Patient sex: M
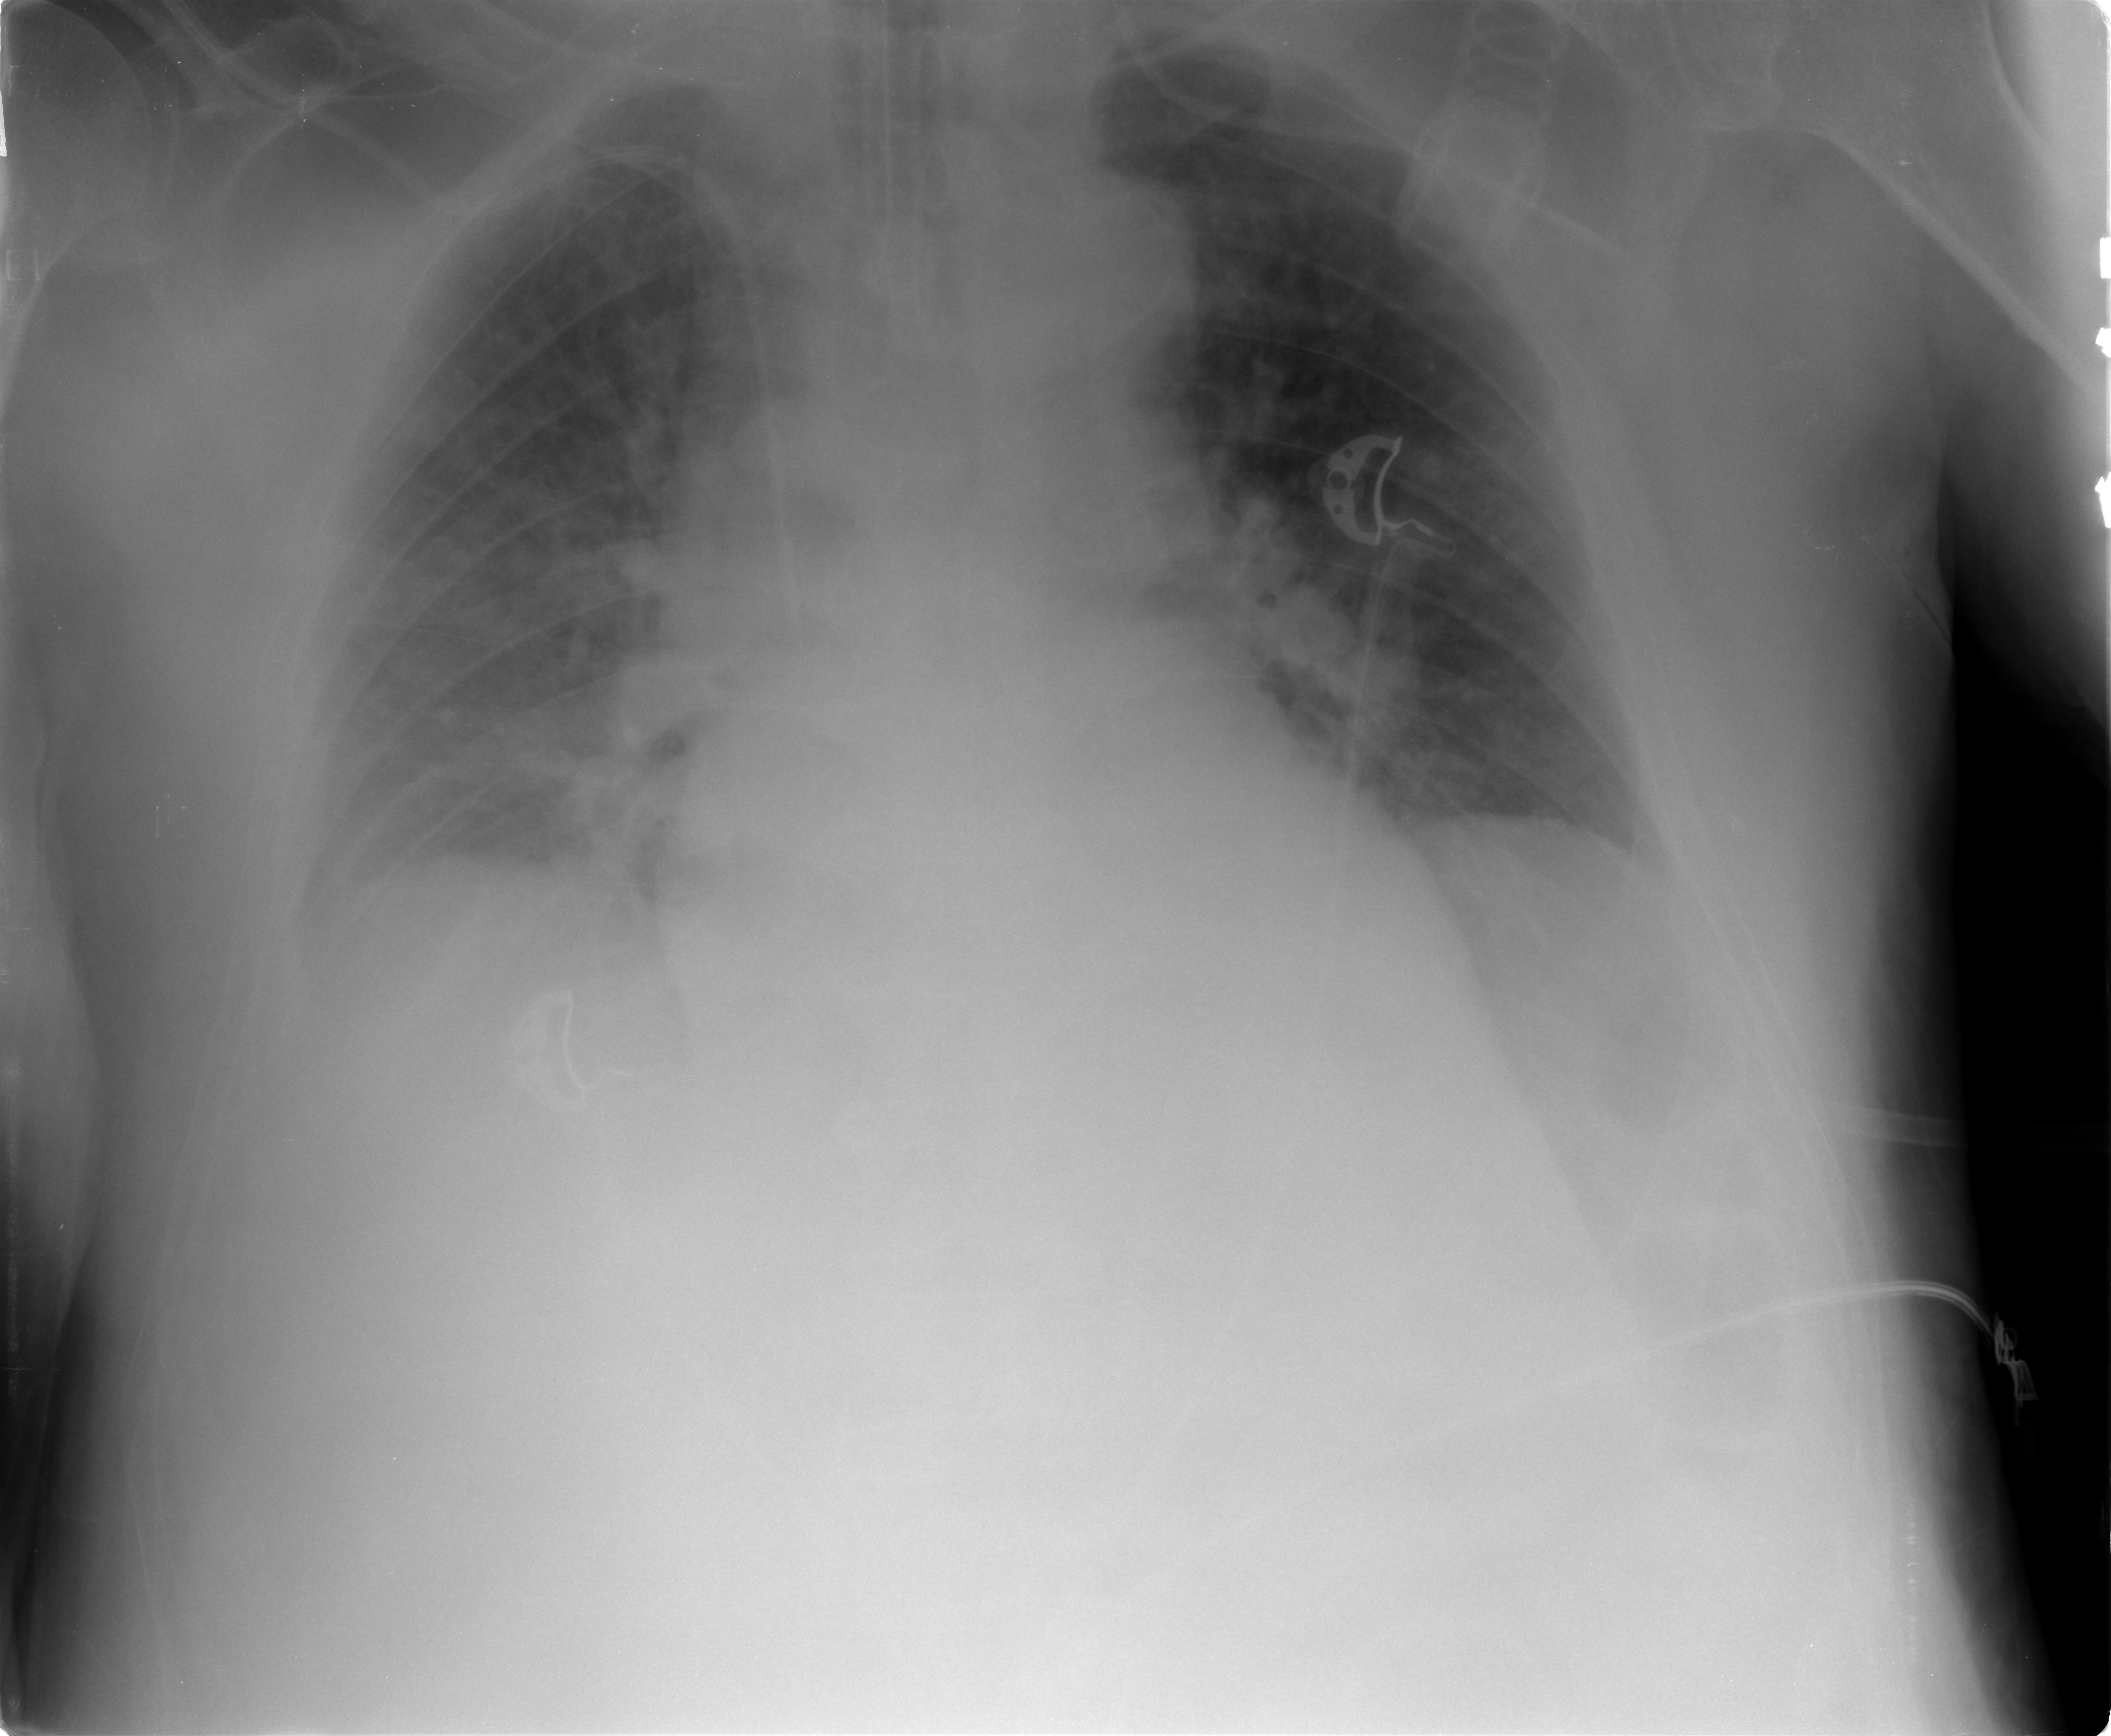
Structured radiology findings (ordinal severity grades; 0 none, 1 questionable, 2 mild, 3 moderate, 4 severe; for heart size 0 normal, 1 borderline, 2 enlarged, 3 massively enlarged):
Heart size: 0
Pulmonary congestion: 3
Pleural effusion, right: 2
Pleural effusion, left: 1
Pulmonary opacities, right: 2
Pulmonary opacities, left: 0
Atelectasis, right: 2
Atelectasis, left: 0